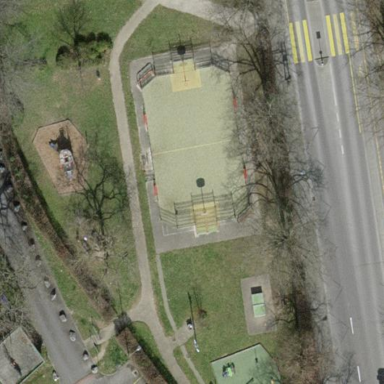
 suitable for playing soccer and basketball."